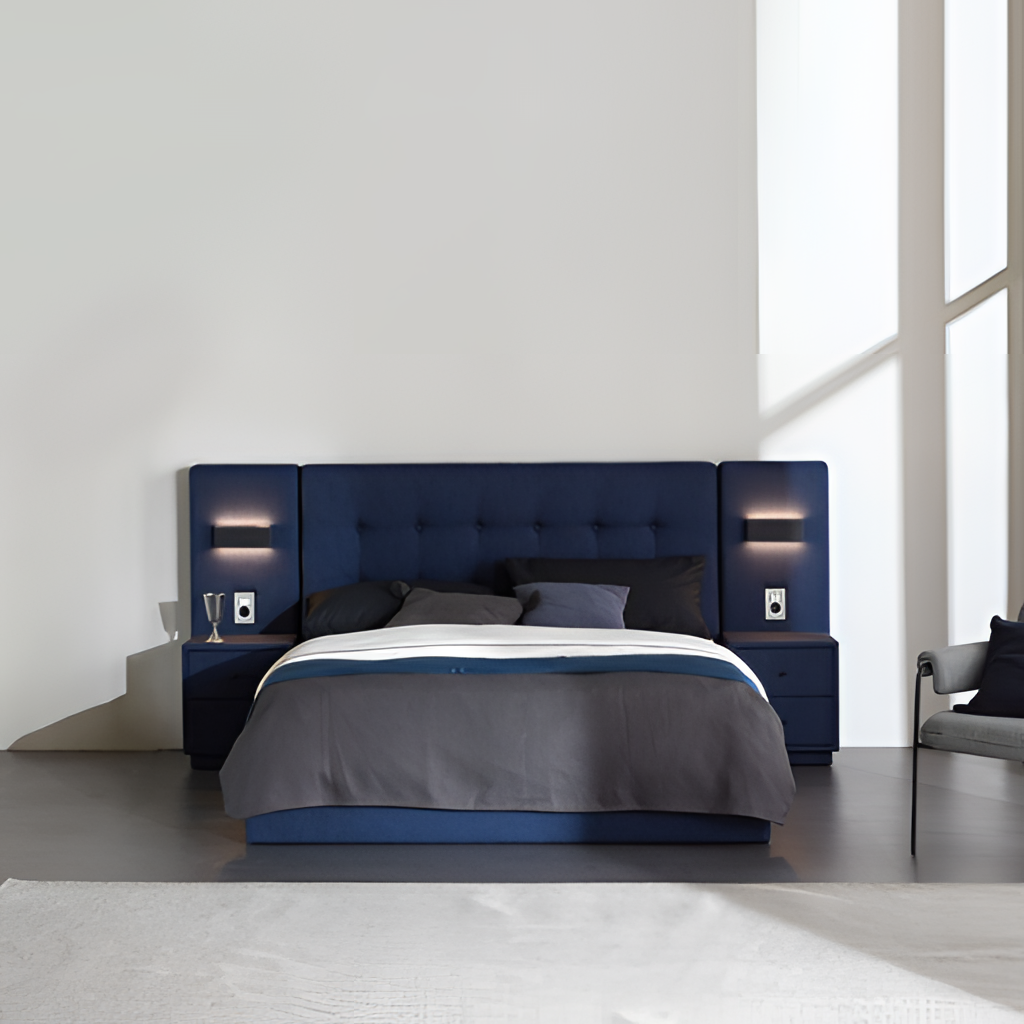
bedroom, fabric illuminated headboard bed, gray wood flooring, with plank pattern, modern, paint wallpaper, with solid pattern